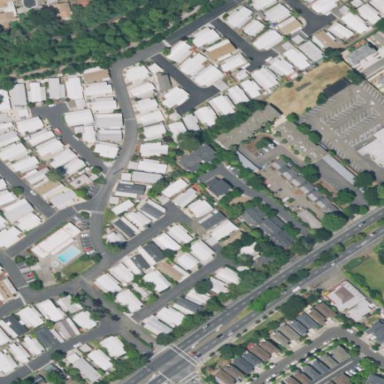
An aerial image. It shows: Residential area known as trailer park.